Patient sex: F
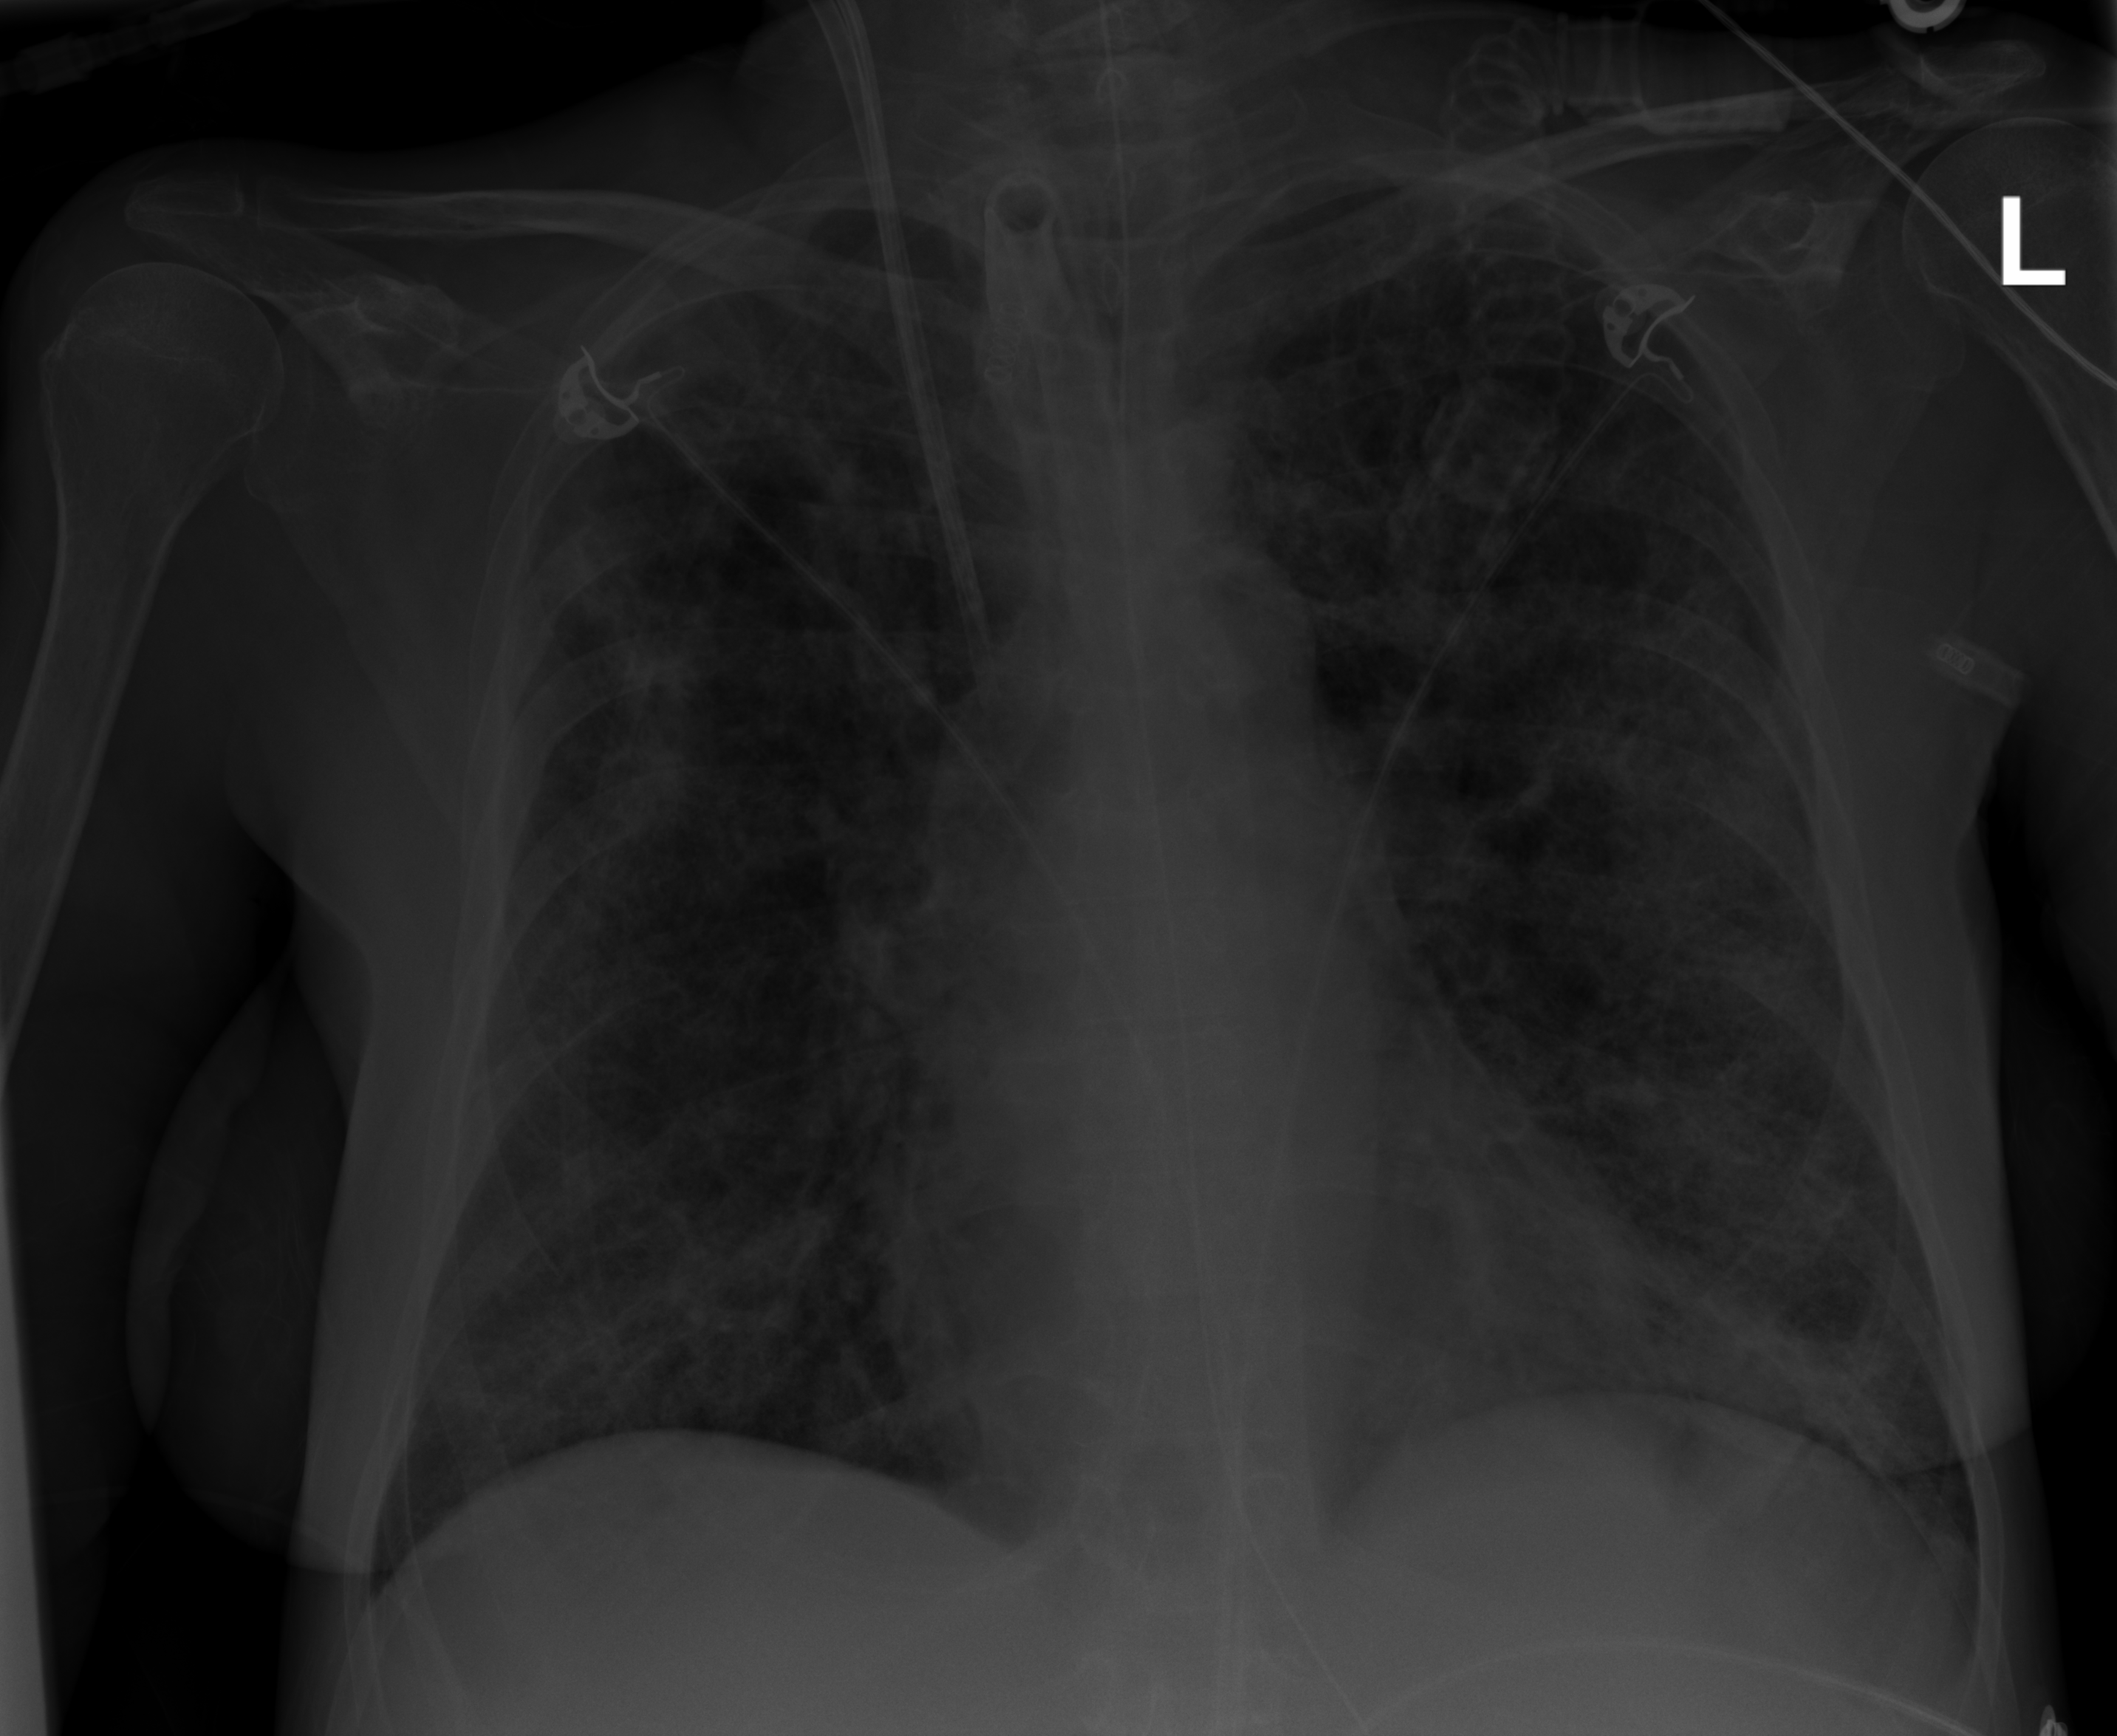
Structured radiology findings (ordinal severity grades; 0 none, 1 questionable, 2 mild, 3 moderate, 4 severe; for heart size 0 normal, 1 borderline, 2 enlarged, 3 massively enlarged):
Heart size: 0
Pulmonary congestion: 0
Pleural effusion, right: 0
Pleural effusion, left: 0
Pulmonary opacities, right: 4
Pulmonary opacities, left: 4
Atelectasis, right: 3
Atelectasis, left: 3